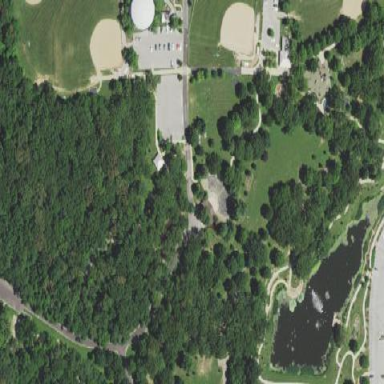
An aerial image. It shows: Park.